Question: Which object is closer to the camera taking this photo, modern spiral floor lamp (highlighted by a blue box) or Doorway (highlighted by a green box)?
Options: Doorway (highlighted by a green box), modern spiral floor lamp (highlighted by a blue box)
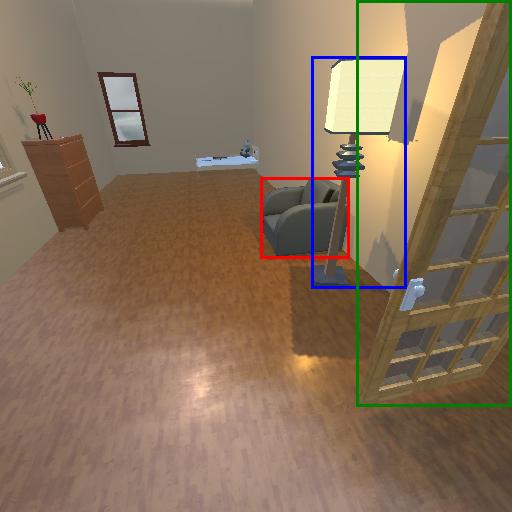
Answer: Doorway (highlighted by a green box)